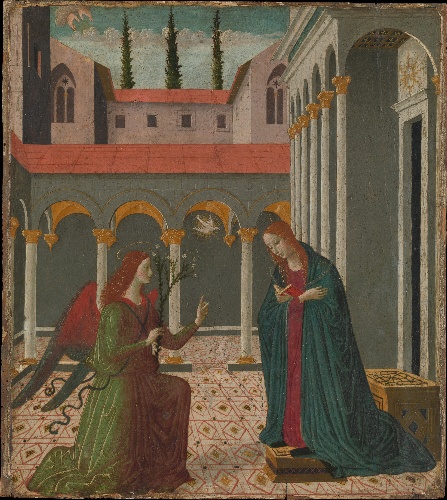
Title: The Annunciation
Artist: Alesso di Benozzo
Artist bio: Italian, Florence, 1473–1528
Date: ca. 1480–1500
Object type: Painting
Classification: Paintings
Medium: Tempera and gold on wood
Dimensions: Overall 16 1/4 x 14 5/8 in. (41.3 x 37.1 cm); painted surface 16 x 14 1/8 in. (40.6 x 36 cm)
Department: Robert Lehman Collection
Credit line: Robert Lehman Collection, 1975
Accession year: 1975
Repository: Metropolitan Museum of Art, New York, NY
Tags: Angels|Virgin Mary|Annunciation